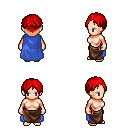
a pixel art fantasy rpg character, female body template, human, light skin, blue cape, robe skirt, red parted hairstyle, four views (front, back, left, right), 2x2 character sprite sheet, small pixel art, hard edges, no anti-aliasing